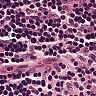
Metastatic tissue present: no